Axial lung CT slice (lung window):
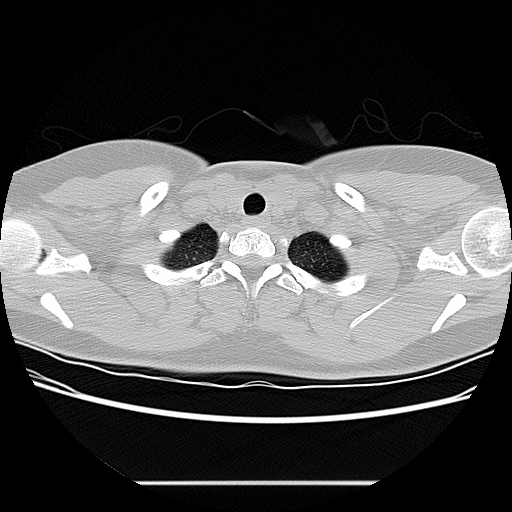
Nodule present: no